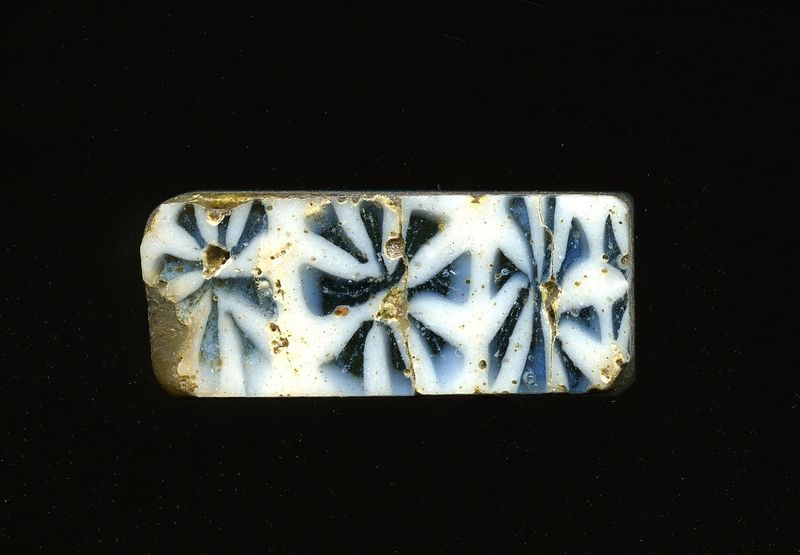
Titel: Mosaikglasfragment
Standort: Hamburg
Institution: Museum für Kunst und Gewerbe Hamburg
Schlagwörter: blau, weiß, glas, schmuck, schwarz, blüten, ornament, stein, flächen, antike, porzellan, technik, mosaik, wandschmuck, kaiserzeit, blumenornamente, bodenbeläge, frühe kaiserzeit, prinzipat, römische, millefiori, mittlere, späte